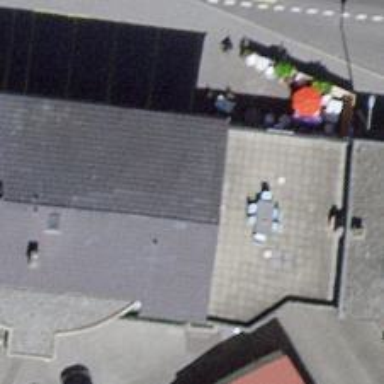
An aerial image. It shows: Pub.